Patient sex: M
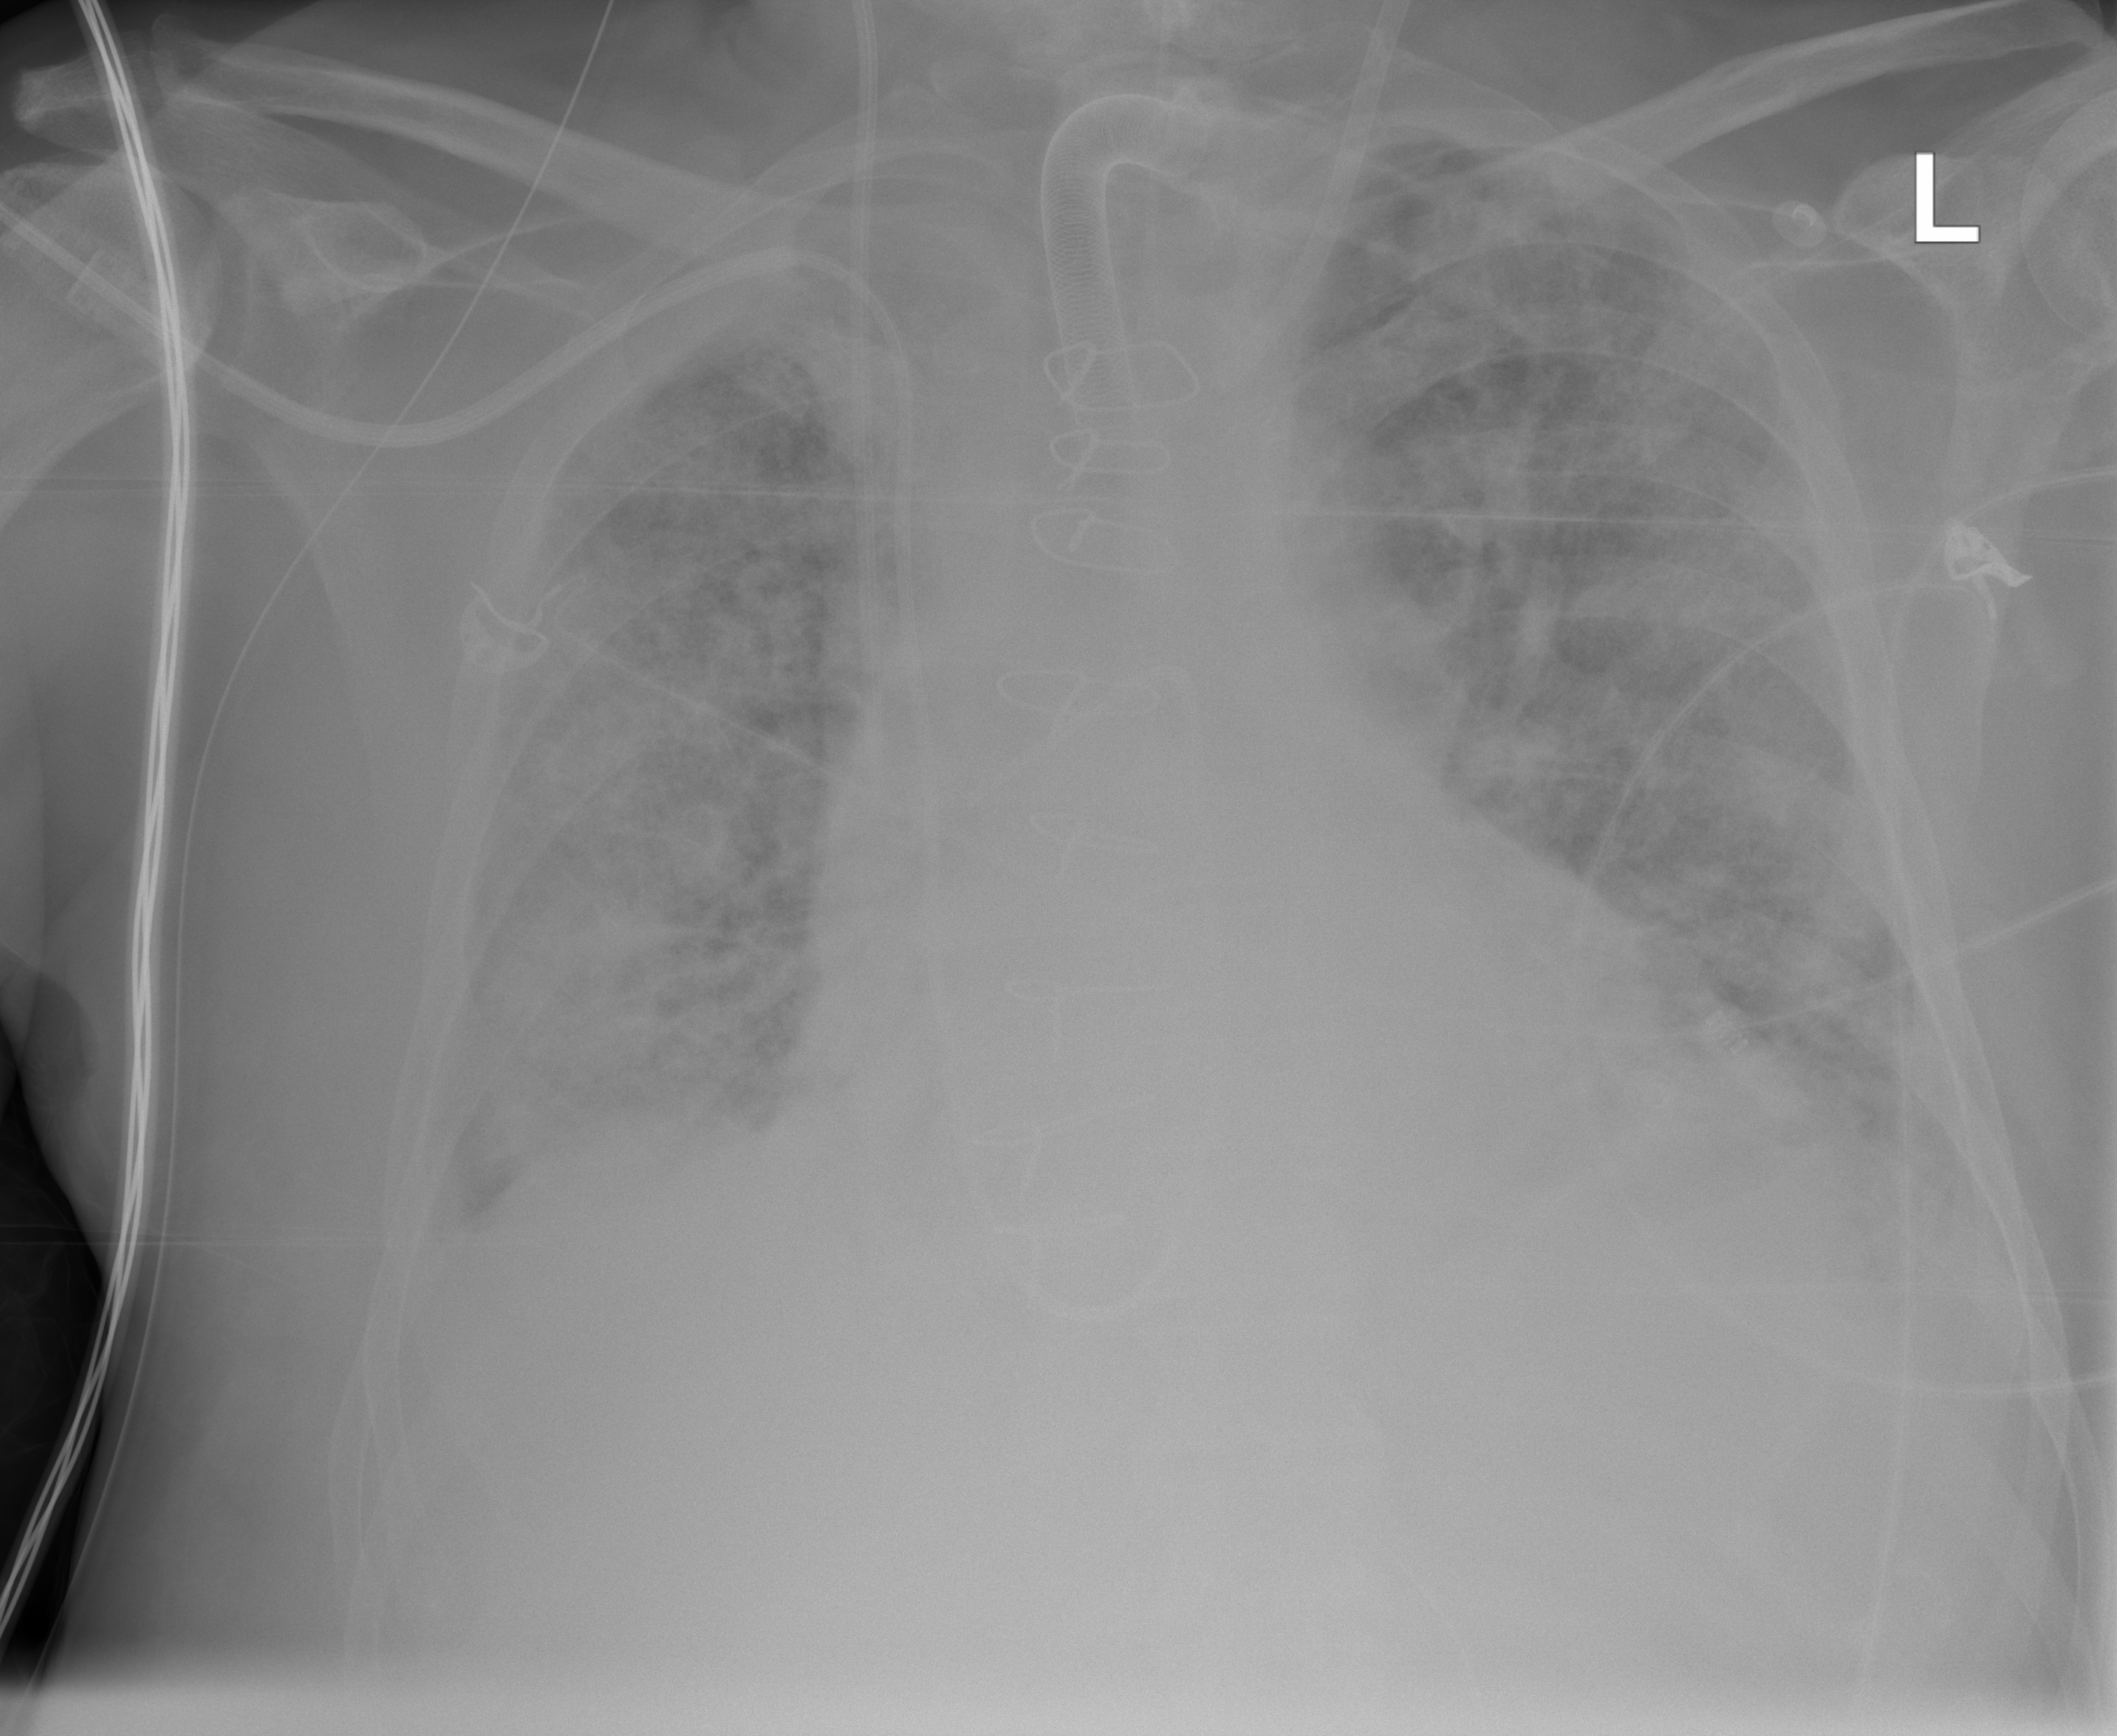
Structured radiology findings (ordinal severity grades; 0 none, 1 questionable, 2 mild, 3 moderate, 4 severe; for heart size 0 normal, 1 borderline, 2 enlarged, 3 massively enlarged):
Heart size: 2
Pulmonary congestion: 2
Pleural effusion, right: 2
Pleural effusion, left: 2
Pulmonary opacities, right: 3
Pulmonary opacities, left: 3
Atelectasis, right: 3
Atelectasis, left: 3